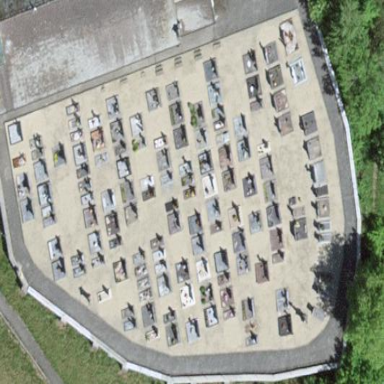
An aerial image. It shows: Graveyard.